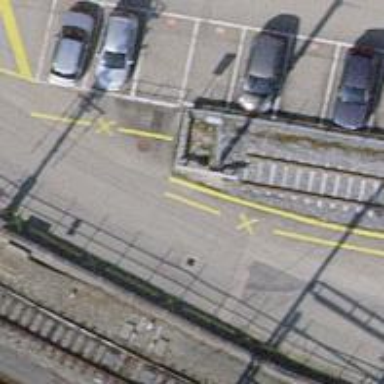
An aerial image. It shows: Railway buffer stop.